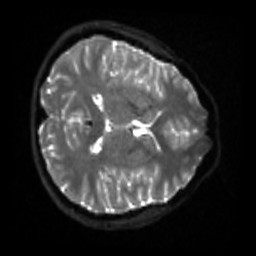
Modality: sbref
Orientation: axial
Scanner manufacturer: siemens
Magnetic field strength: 3 T
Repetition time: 4 s
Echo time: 0.0594 s